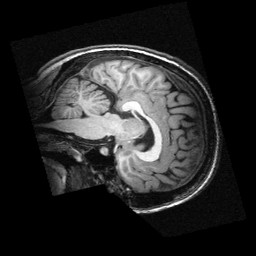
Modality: T1w
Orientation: sagittal
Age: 19
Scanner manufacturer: siemens
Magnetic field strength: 3 T
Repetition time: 2.3 s
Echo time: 0.00336 s